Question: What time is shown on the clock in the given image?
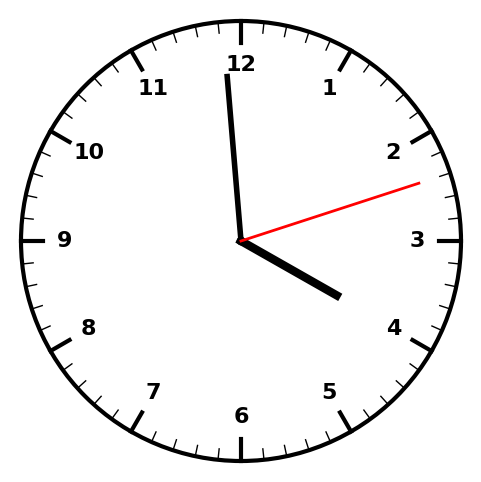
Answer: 03:59:12